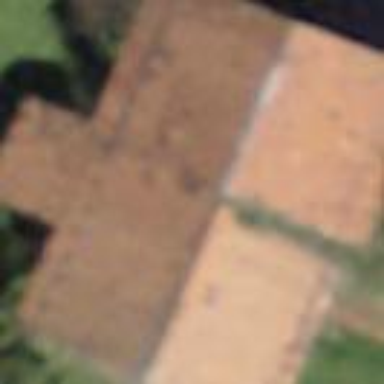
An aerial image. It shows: Barn.